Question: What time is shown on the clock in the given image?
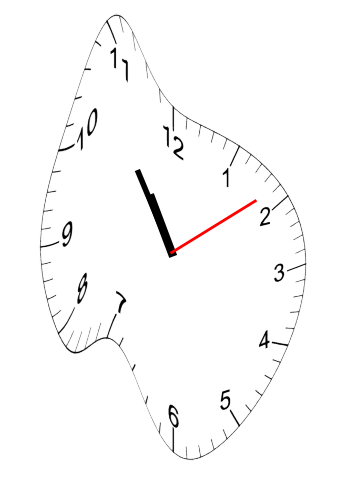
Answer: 10:54:09